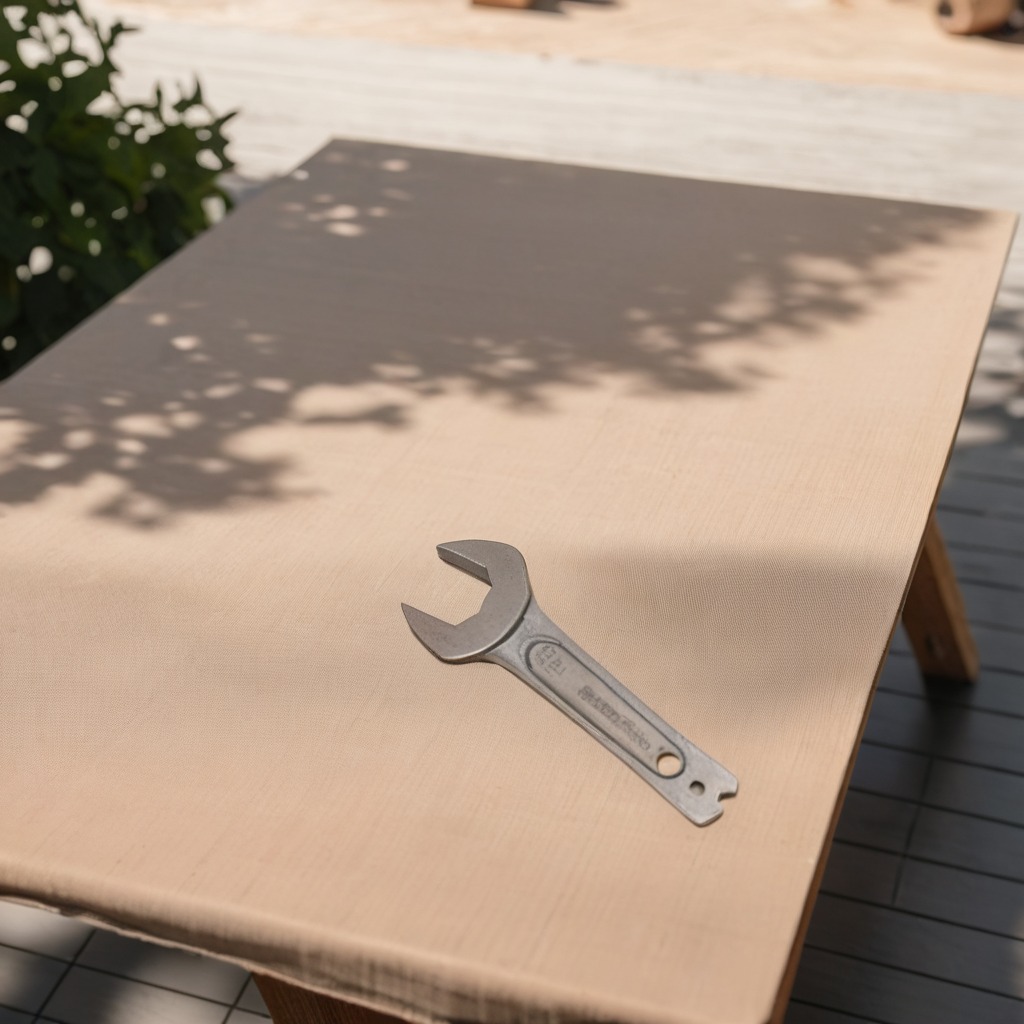
An wrench lying on the wooden table.